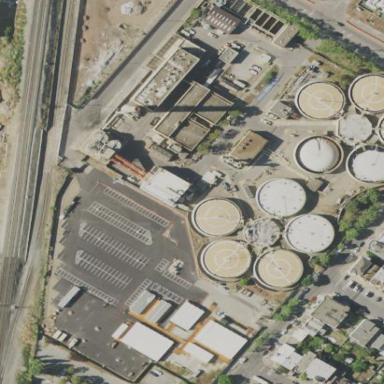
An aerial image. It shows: Industrial area.